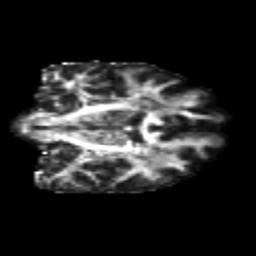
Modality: FA
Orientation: coronal
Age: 26
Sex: male
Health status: healthy
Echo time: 0.074 s